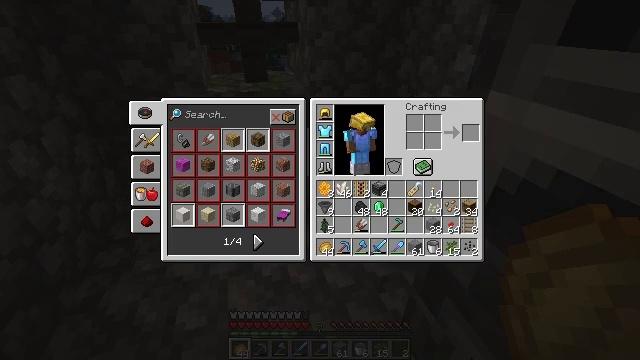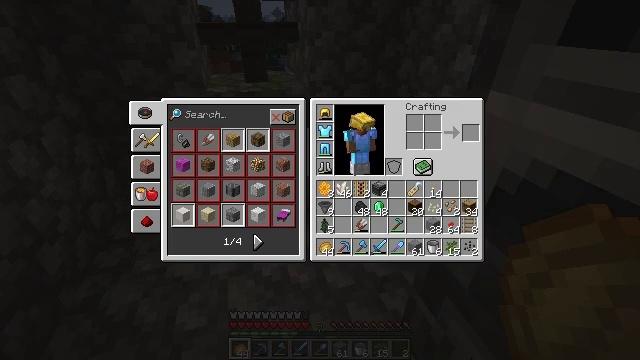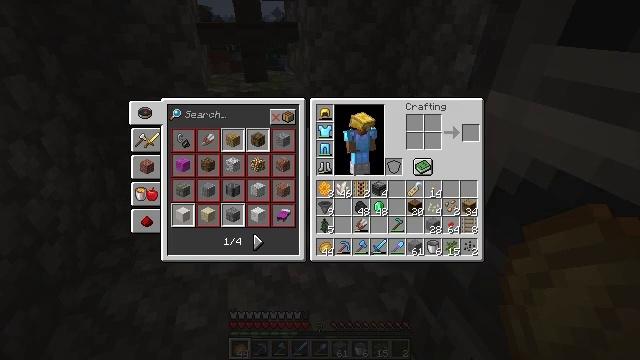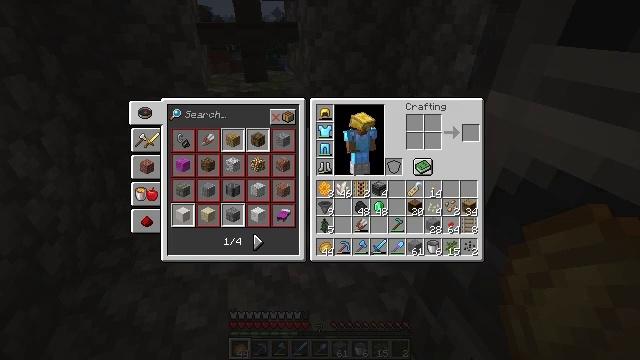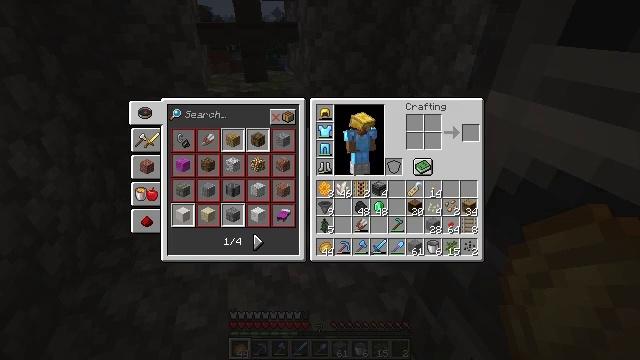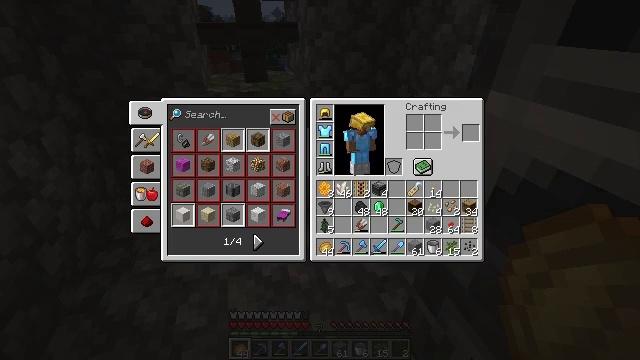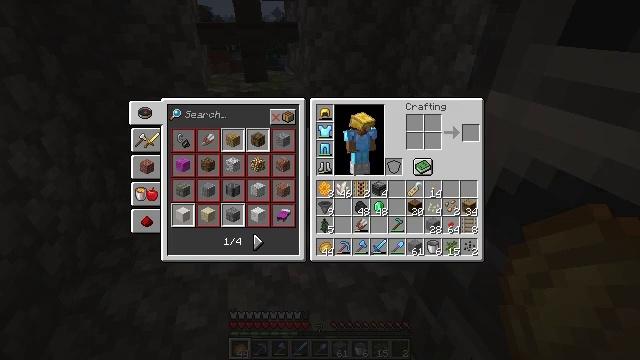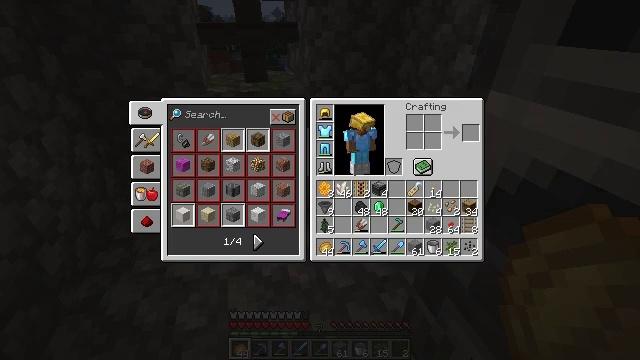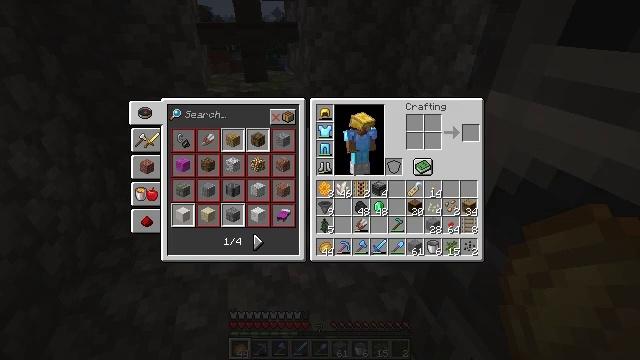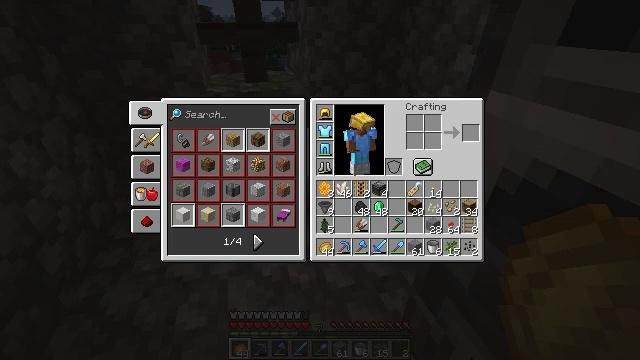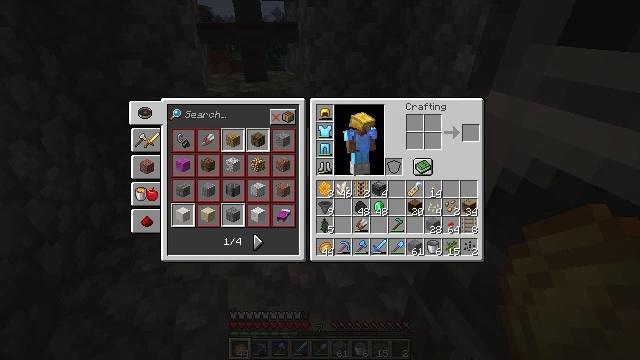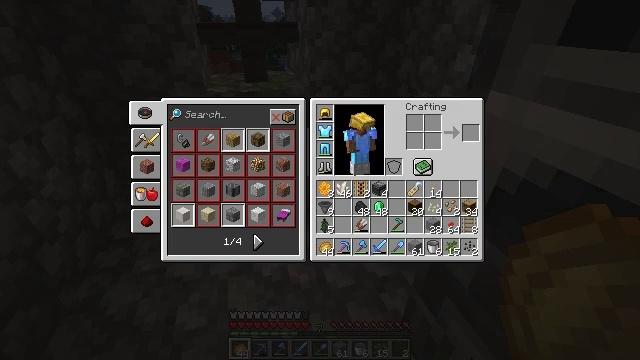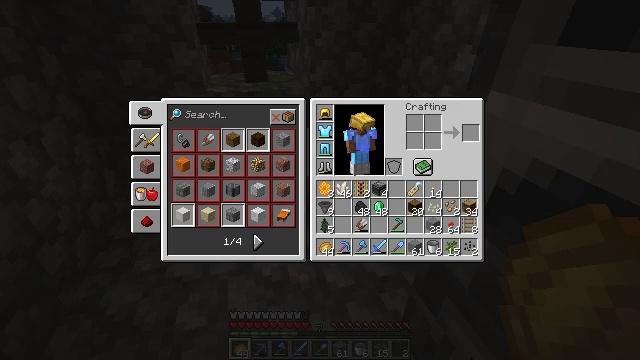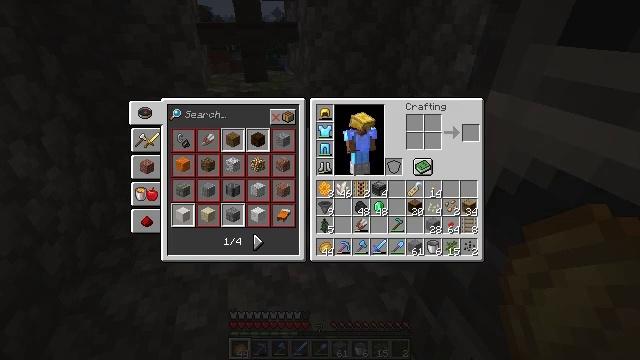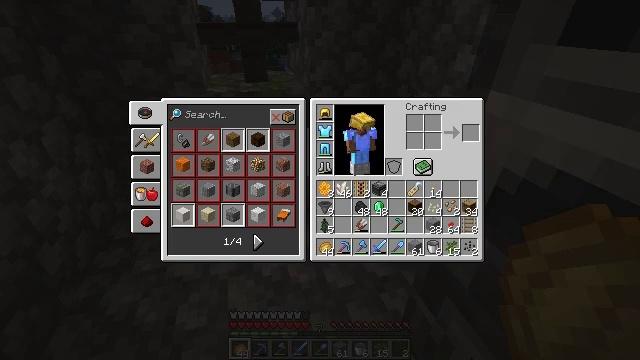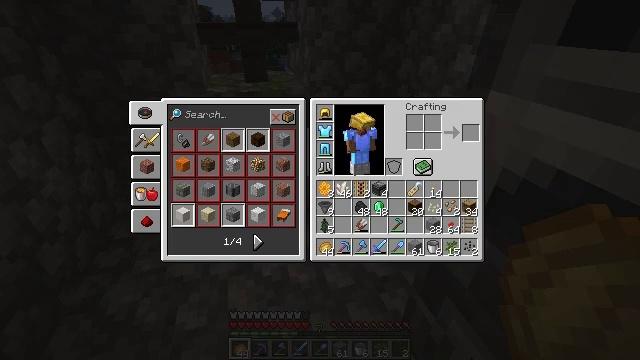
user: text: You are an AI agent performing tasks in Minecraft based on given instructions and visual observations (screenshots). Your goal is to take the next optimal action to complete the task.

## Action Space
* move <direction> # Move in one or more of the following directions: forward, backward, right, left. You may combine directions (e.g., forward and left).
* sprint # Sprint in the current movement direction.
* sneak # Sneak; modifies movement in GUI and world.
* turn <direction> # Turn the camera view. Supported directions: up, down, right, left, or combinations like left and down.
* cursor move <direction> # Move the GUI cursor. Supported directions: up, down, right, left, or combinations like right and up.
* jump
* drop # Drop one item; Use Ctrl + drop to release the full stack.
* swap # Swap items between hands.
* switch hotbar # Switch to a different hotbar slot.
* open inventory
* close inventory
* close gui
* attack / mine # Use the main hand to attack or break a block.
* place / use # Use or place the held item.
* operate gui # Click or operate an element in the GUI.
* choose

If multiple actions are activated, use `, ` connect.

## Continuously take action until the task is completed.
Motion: motion action
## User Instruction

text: Recover the brewing stand by mining it.
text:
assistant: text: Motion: no_op
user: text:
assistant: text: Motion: no_op
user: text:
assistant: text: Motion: no_op
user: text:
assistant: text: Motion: no_op
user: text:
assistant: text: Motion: no_op
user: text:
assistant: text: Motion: no_op
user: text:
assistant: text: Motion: no_op
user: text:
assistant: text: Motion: no_op
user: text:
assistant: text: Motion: no_op
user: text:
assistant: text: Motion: no_op
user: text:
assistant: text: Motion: no_op
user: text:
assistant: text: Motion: no_op
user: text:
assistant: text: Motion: no_op
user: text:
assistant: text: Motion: no_op
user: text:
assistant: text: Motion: no_op
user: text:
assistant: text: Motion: no_op
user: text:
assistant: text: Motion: no_op
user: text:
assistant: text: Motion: no_op
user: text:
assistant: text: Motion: no_op
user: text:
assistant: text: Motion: no_op
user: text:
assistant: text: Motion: no_op
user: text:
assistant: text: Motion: no_op
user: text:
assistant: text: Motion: no_op
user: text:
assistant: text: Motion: no_op
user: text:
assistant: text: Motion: no_op
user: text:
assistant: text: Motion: no_op
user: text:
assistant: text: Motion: no_op
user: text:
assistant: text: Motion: no_op
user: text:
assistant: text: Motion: no_op
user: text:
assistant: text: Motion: no_op